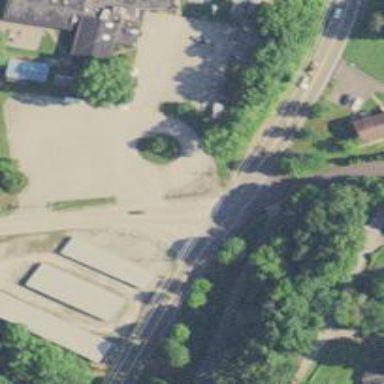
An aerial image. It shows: Asphalt road with primary link designation.